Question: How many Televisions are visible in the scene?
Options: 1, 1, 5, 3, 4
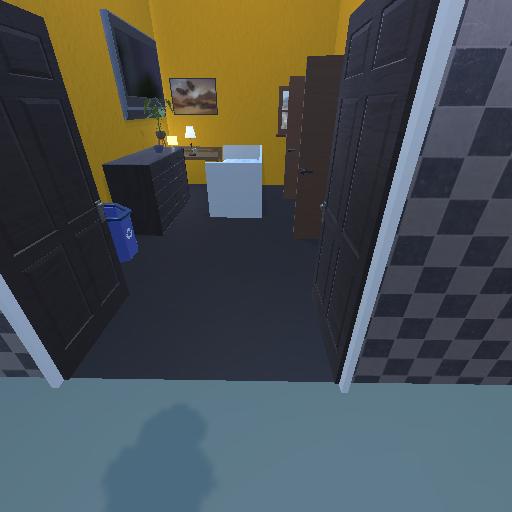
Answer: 1